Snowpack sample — Buffalo Mountain, Silverthorne, Colorado, USA (2/22/26, 2:02 PM MST)
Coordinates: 39.622, -106.113
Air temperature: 33 °F
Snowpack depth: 63 cm
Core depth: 10 cm
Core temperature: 32 °F
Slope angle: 11°, slope face: 116°
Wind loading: low
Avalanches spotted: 0
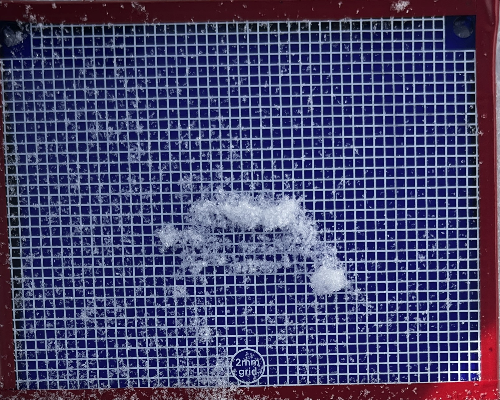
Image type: profile
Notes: In a firebreak similar to site 1, minimal wind loading with no spotted avalanches (not many faces in view though)